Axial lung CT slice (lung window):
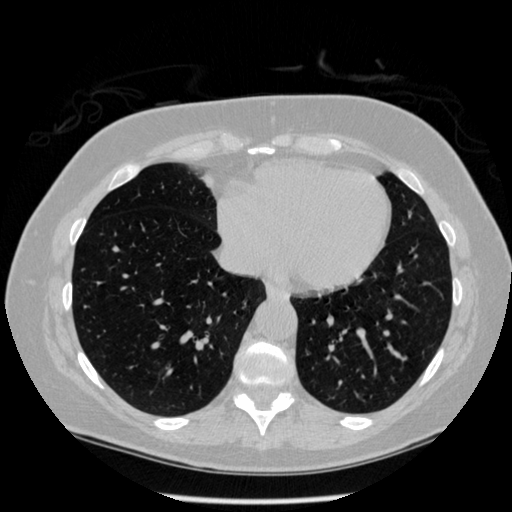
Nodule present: no